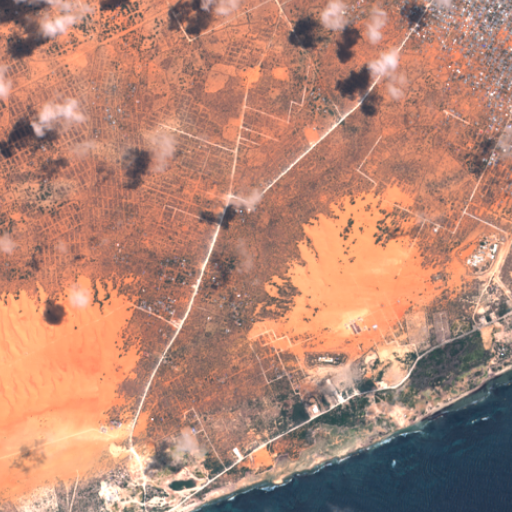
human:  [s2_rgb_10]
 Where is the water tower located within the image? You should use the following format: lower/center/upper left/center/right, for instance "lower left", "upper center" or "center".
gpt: The water tower is located in the upper right of the image.
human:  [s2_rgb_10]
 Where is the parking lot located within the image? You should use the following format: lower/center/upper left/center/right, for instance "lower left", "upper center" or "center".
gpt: There is no parking lot in the image.